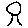
Label: tree